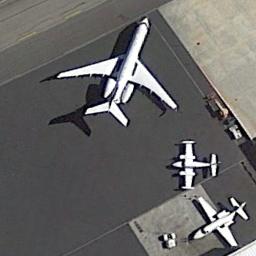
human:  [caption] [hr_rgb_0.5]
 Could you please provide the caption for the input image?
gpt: Two smaller aircraft were parked on the side of the large aircraft .